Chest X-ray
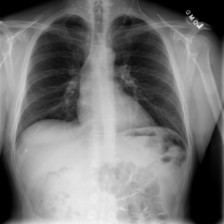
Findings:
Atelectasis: negative
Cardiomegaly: negative
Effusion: negative
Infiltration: positive
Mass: negative
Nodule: positive
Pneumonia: negative
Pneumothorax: negative
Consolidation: negative
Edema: negative
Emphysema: negative
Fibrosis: negative
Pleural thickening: negative
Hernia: negative